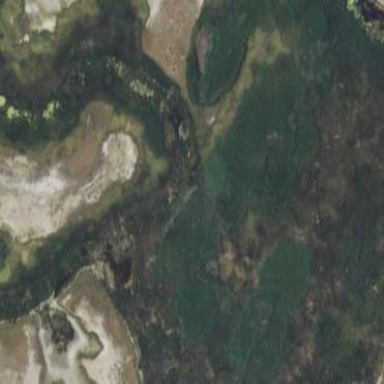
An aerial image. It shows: Marshy wetland area.